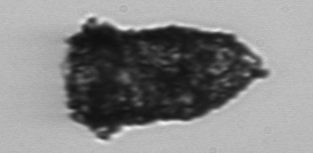
Label: Tintinnopsis